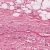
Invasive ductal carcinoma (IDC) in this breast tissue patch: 1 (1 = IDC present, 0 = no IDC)